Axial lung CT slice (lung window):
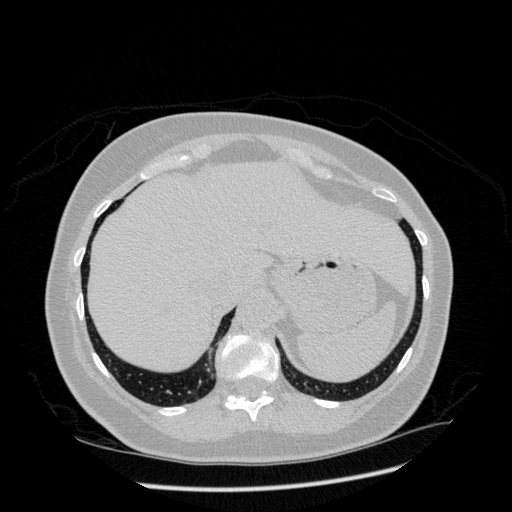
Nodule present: no